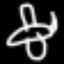
Label: airplane